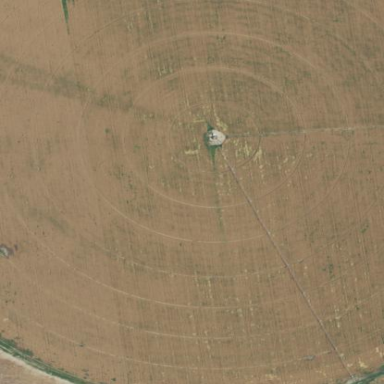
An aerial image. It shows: Farmland with pivot irrigation system.